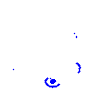
Particle: pion